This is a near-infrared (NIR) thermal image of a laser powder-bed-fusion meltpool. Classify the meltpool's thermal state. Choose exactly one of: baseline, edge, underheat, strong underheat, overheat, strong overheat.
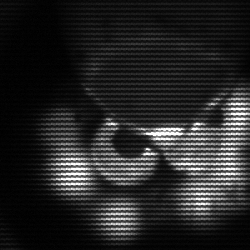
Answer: edge